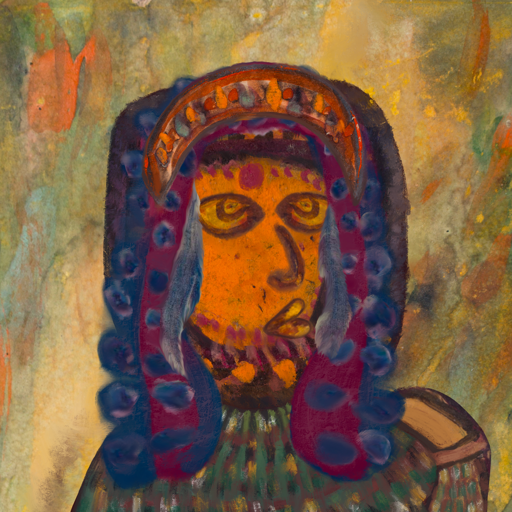
Background: Comrade, Head And Neck Side: Doll_w_Hair, Face Side: Comrade, Bust: After_Raid, Hair Side: Hill_Girl, Head Accessory: Hypocrite, Second Necklace: Blank, Necklace: Blank, Baby: Blank